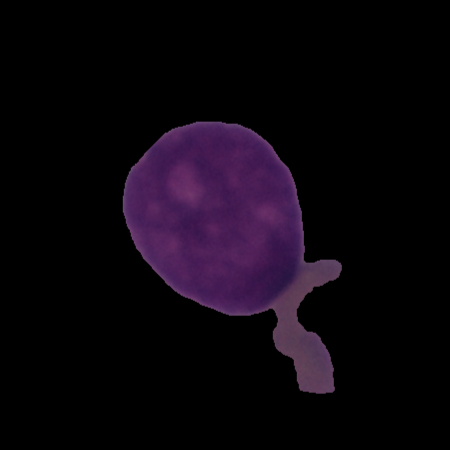
Label: cancer